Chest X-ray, PA view. Patient: 36 years old, sex F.
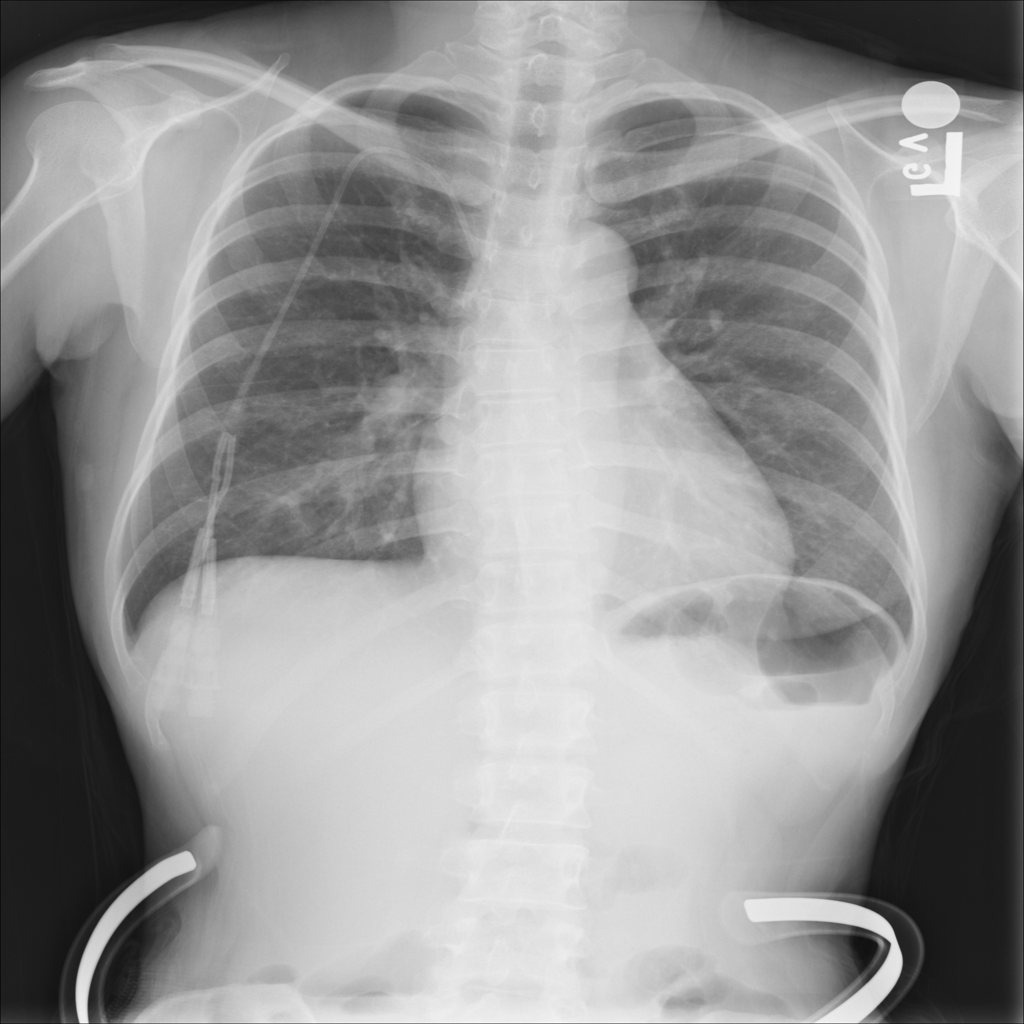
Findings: No Finding